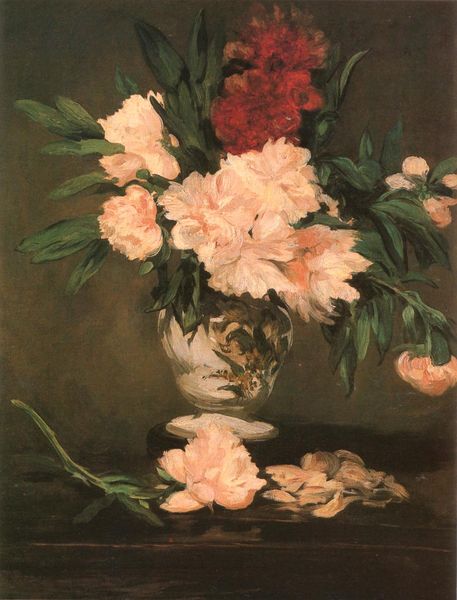
Titel: Vase de pivoines sur piédouche
Künstler: Édouard Manet
Standort: Paris
Institution: Musée d'Orsay
Schlagwörter: blätter, dunkel, fuß, gemälde, kopf, schatten, weiß, grün, blume, blumen, braun, glas, grau, hell, hintergrund, holz, köpfe, licht, orange, schwarz, tisch, ölbild, blüte, blüten, rose, rosen, rot, hochformat, malerei, muster, ornament, stehen, bild, öl, zweige, blatt, pflanzen, rosa, stilleben, stillleben, vase, sommer, liegen, blumenvase, tafel, finster, verzierung, strauss, platte, rodin, pfingstrose, blumenstrauss, bouquet, aufgeblüht, blütenblätter, verblüht, vanitas, memento mori, nature morte, vergänglichkeit, hängen, porzellan, zweig, blumenstillleben, stengel, nelke, verwelkt, knospen, pfingsrosen, pfingstrosen, fantin latour, welken, nelken, päonien, umbra, fleurs, fleur, verzierungen, manet, table, gem lde, duftig, lachsfarben, fond uni, alksdf, nichtigkeit, schein und sein, böätter, heruntergefallen, blumnstrauss, hyzinthe, abgefallen